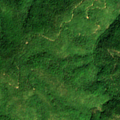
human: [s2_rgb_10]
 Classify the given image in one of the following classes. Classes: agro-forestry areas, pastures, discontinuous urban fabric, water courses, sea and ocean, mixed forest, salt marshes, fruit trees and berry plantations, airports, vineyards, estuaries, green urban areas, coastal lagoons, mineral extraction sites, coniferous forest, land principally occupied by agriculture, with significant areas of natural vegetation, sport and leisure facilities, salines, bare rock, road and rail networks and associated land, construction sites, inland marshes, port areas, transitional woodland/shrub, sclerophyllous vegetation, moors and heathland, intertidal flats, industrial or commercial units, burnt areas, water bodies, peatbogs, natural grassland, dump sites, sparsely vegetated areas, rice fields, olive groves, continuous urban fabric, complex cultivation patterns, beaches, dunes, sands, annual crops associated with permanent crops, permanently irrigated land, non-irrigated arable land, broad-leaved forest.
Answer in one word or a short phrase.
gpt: broad-leaved forest